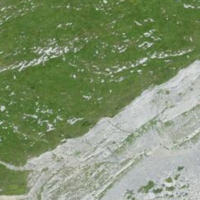
EUNIS habitat code: 26
Species observed at this site:
Saxifraga paniculata